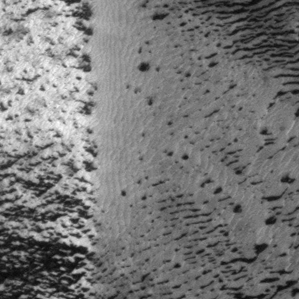
Label: frost